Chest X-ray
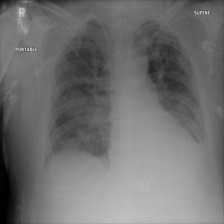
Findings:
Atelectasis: negative
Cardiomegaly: negative
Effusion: positive
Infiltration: negative
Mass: negative
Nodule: negative
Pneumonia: negative
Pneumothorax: negative
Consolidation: positive
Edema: negative
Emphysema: negative
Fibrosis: negative
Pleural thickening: negative
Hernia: negative